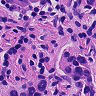
Metastatic tissue present: yes